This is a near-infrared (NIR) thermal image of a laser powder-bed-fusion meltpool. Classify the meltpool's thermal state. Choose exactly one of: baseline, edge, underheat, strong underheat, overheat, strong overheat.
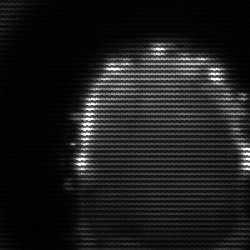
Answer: baseline